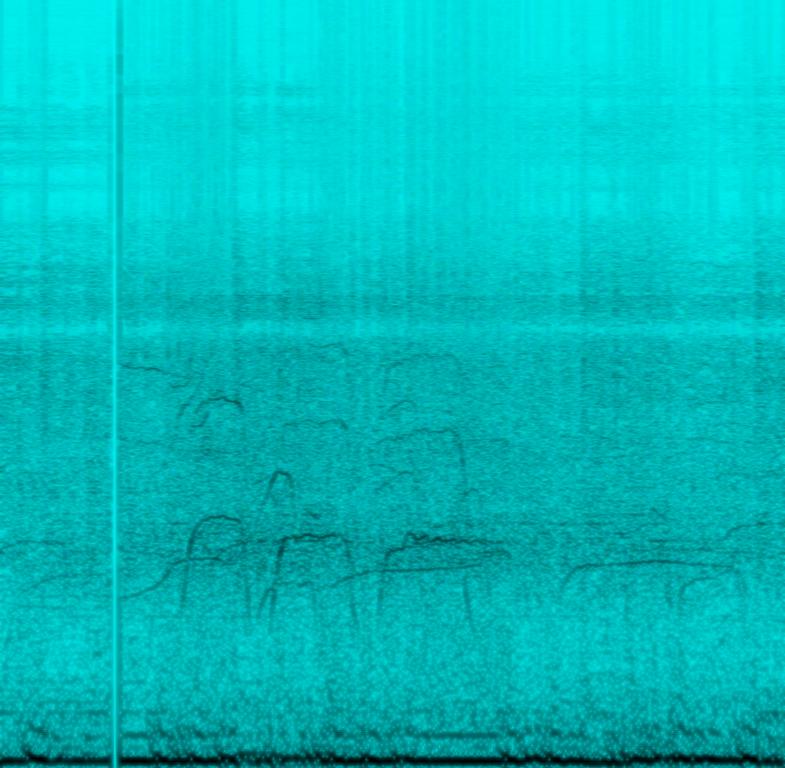
This audio contains a dubstep beat with a lot of bass and aggressive synth sounds. In the background you can hear the crowd cheering. This is an amateur recording and of poor audio-quality. This song may be playing at a live dance show.